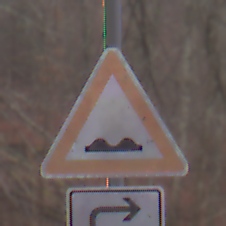
Verkehrszeichen: UnebeneFahrbahn
Zusatzzeichen unten: RichtungsangabeDurchPfeile5
Umgebung: Outdoor, Nature
Tageszeit: Midday
Wetter: Overcast
Licht: Natural
Jahreszeit: Autumn
Kontrast: LowContrast